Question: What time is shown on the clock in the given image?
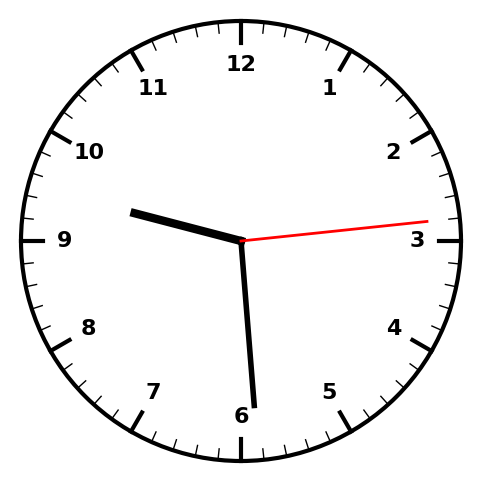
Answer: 09:29:14